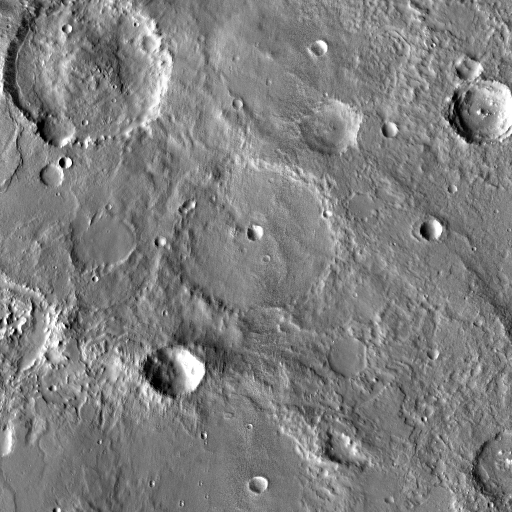
Crater classes present: Background, Other, Layered, Buried, Secondary